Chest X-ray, AP view. Patient: 22 years old, sex M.
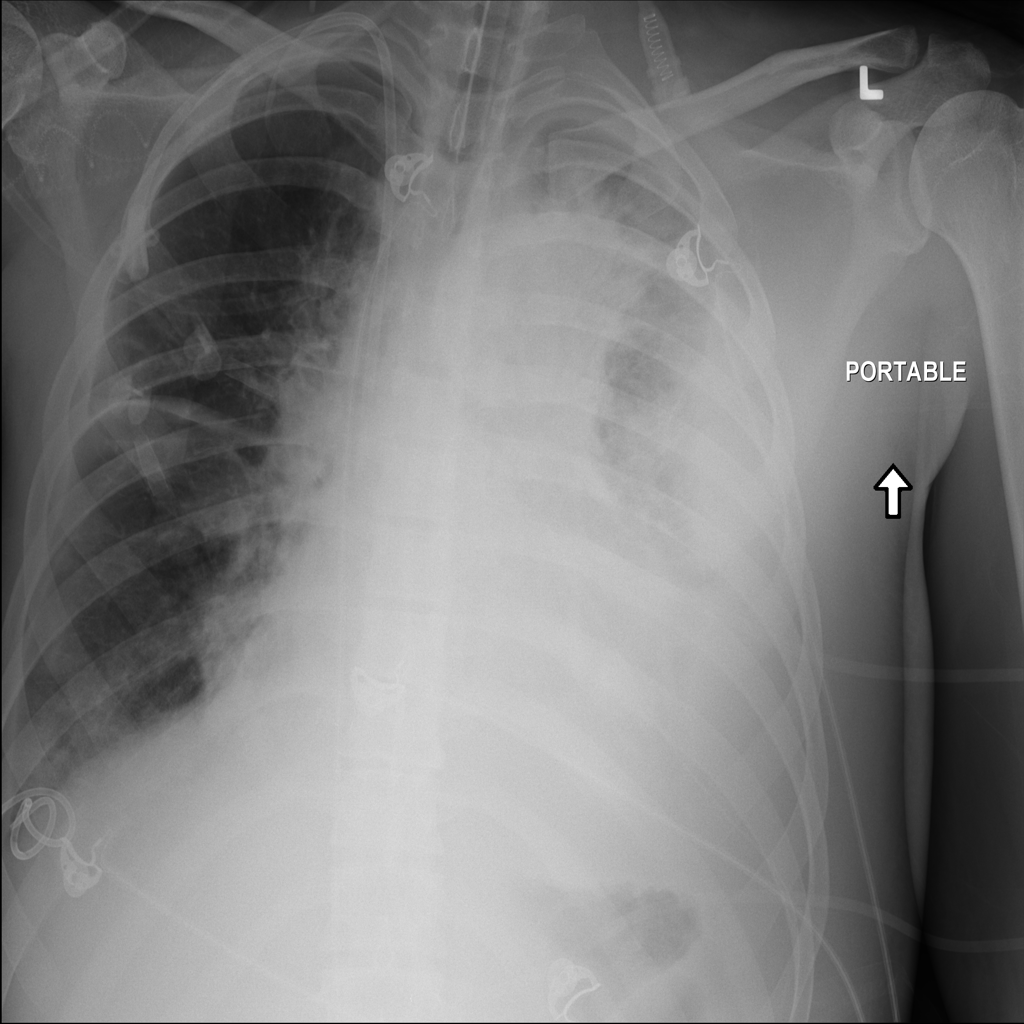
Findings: No Finding